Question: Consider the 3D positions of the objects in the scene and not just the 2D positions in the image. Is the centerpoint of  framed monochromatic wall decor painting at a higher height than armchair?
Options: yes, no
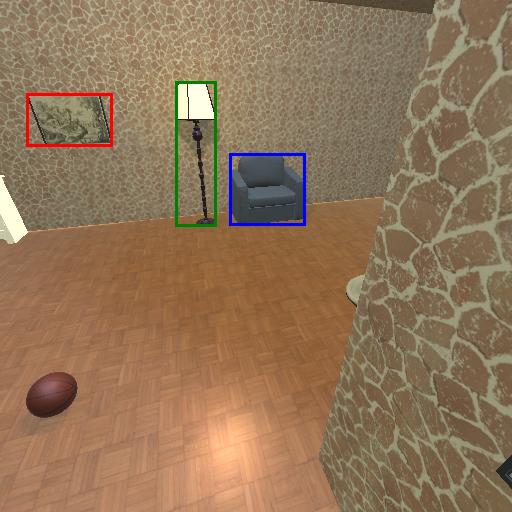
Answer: yes